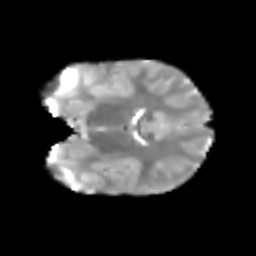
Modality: T2w
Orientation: coronal
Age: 6
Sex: female
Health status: healthy